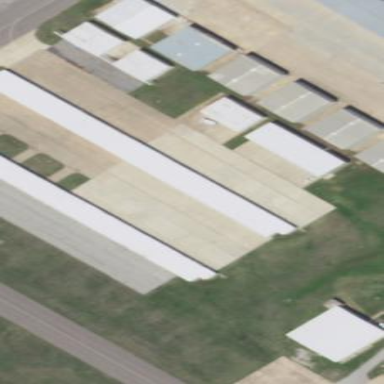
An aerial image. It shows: Hangar building located at airport.